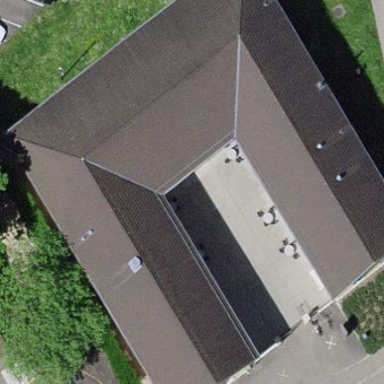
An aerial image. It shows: Commercial building.